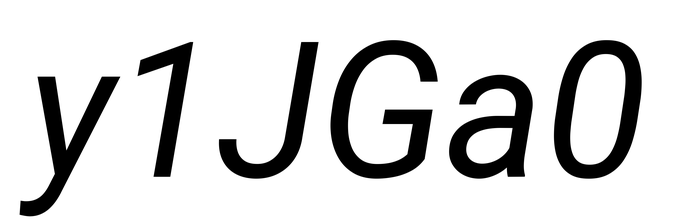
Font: Roboto-Italic_Italic